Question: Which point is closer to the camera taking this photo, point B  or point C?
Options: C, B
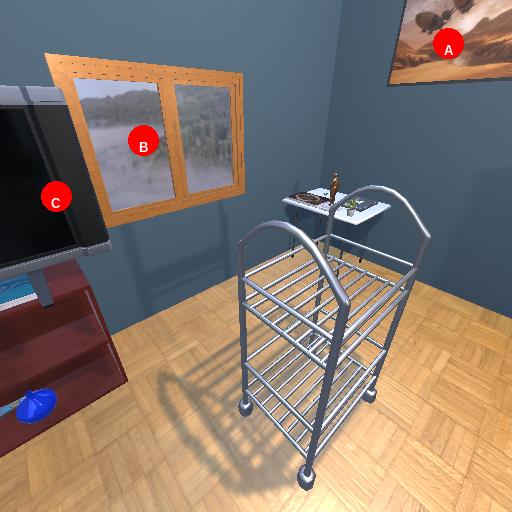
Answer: C